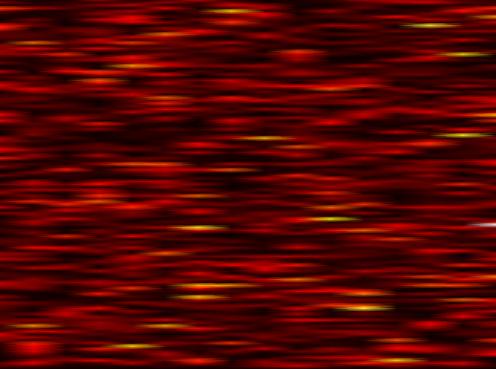
Label: WOLA